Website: apple
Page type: payment
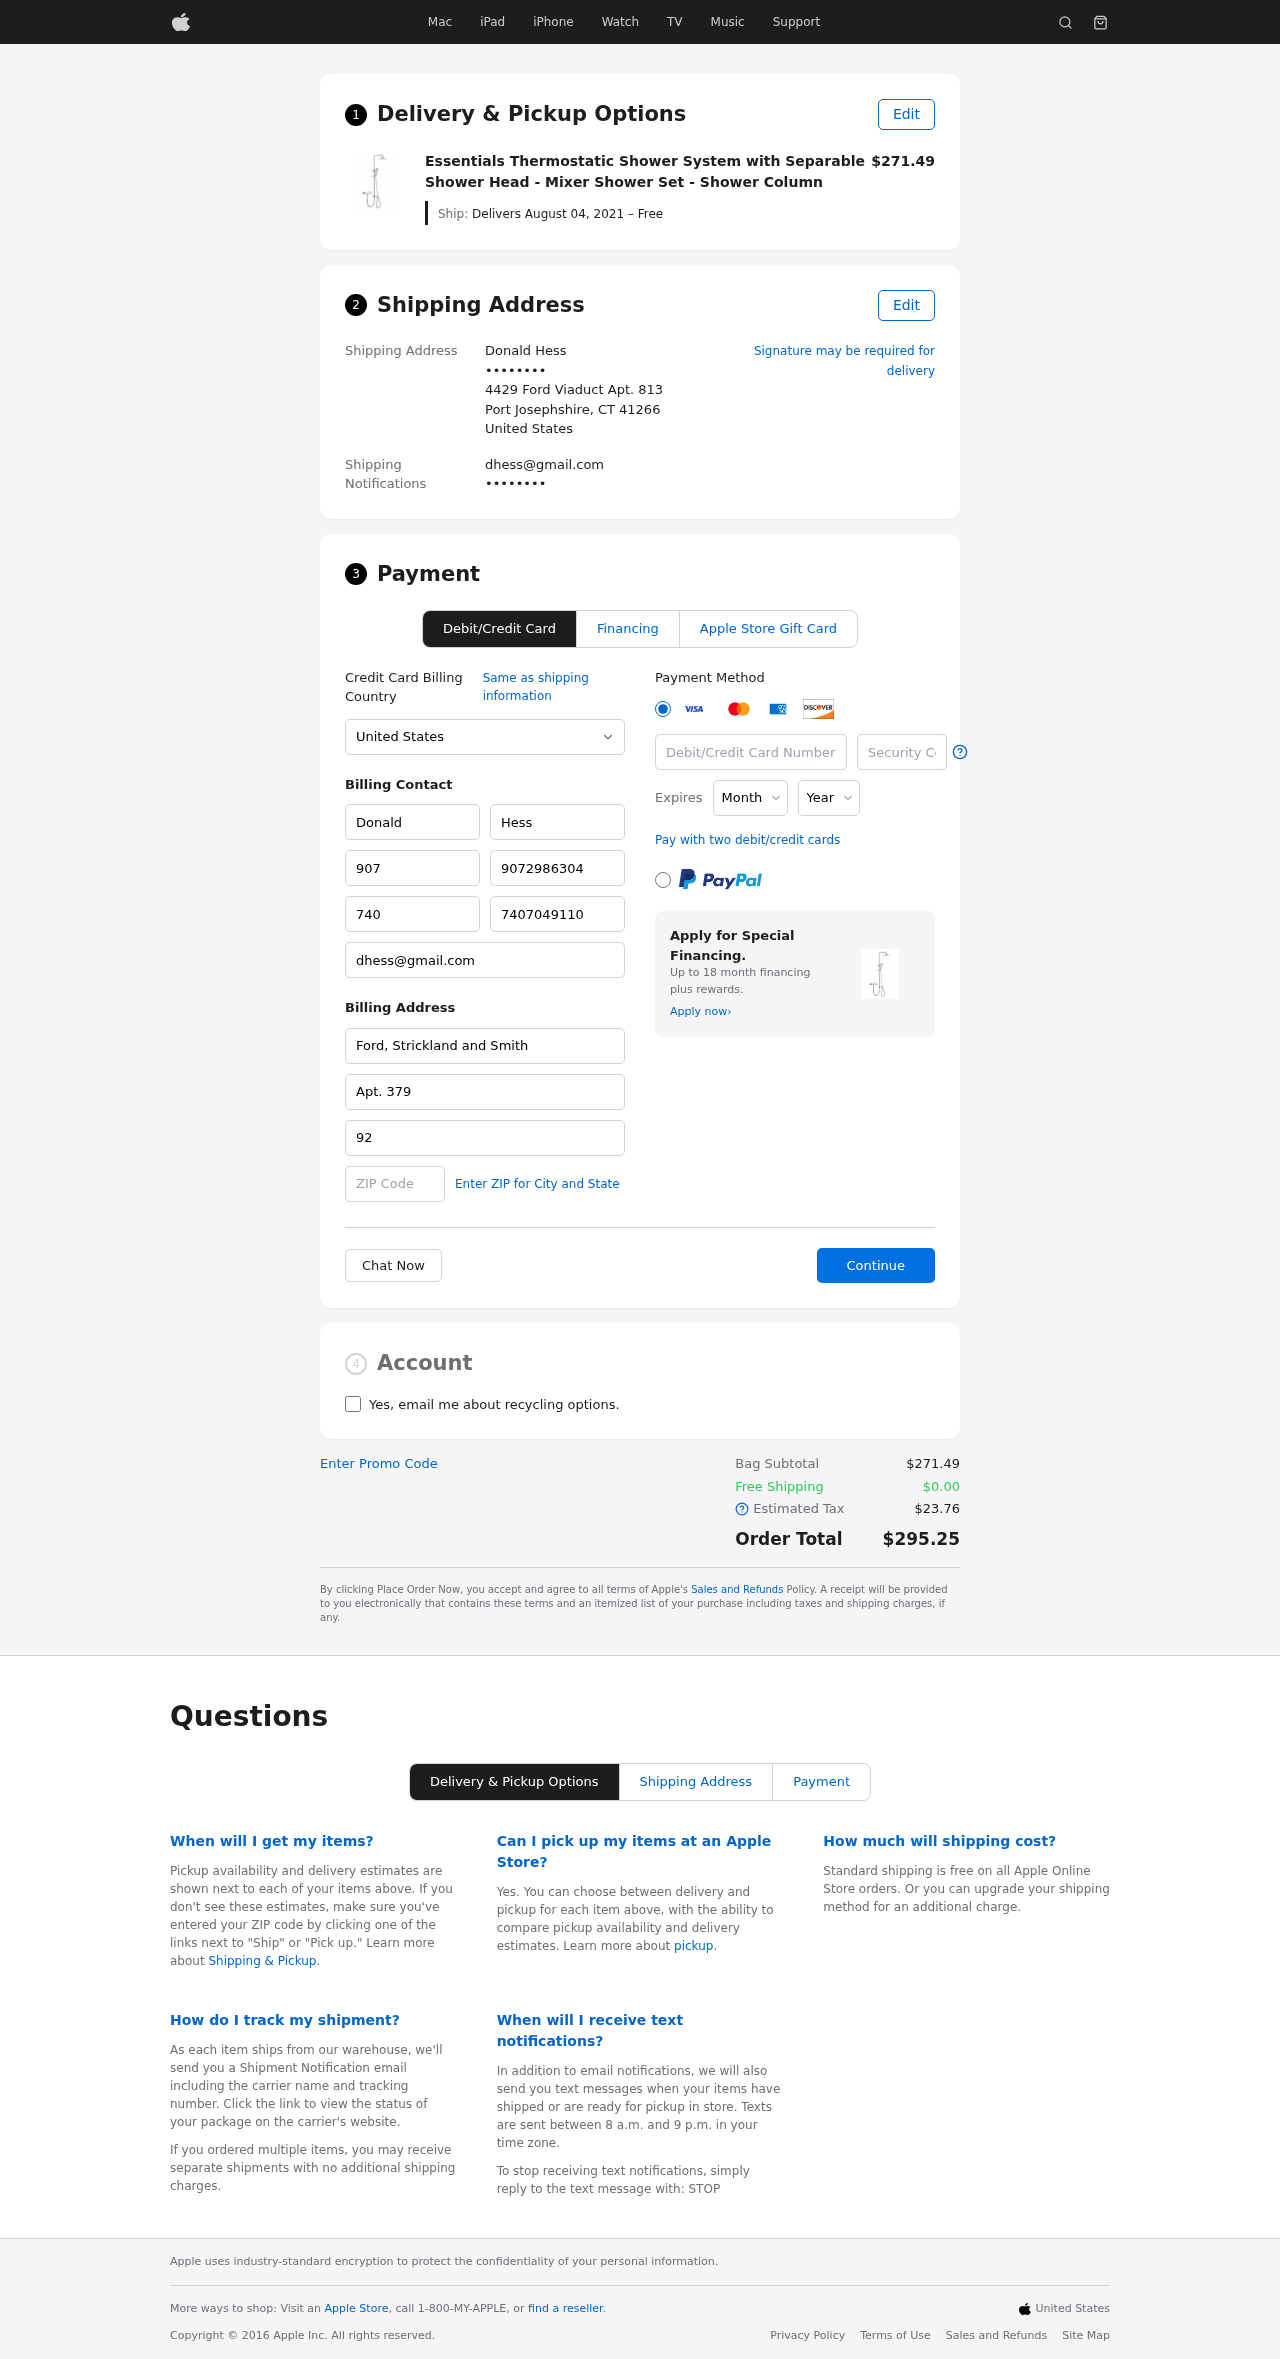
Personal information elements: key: PII_CARD_CVV
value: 230
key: PII_CARD_EXPIRY_MONTH
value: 04
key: PII_CARD_EXPIRY_YEAR
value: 28
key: PII_CARD_NUMBER
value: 6011 5231 8851 1880
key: PII_CITY_STATE_ZIP
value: Port Josephshire, CT 41266
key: PII_COMPANY
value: Ford, Strickland and Smith
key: PII_COUNTRY
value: United States
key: PII_EMAIL
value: dhess@gmail.com
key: PII_EMAIL2
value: dhess@gmail.com
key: PII_FIRSTNAME
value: Donald
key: PII_FULLNAME
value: Donald Hess
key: PII_LASTNAME
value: Hess
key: PII_PHONE3
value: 9072986304
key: PII_PHONE_ALT
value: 7407049110
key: PII_PHONE_ALT_AREA
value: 740
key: PII_PHONE_AREA
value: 907
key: PII_POSTCODE2
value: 27613
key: PII_SECURITY_CODE
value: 9290
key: PII_STREET
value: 4429 Ford Viaduct Apt. 813
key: PII_STREET2
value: Apt. 379
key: PII_PHONE
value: ••••••••
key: PII_PHONE2
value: ••••••••
Product elements: key: PRODUCT1_NAME
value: Essentials Thermostatic Shower System with Separable Shower Head - Mixer Shower Set - Shower Column
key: PRODUCT1_PRICE
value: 271.49
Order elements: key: ORDER_DELIVERY_DATE
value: Delivers August 04, 2021 – Free
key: ORDER_SUBTOTAL
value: $271.49
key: ORDER_SHIPPING_COST
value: $0.00
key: ORDER_TAX
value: $23.76
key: ORDER_TOTAL
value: $295.25